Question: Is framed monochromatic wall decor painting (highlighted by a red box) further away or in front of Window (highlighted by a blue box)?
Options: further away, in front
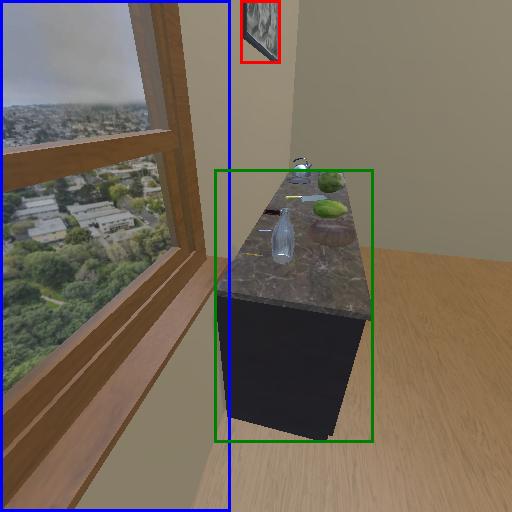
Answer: further away